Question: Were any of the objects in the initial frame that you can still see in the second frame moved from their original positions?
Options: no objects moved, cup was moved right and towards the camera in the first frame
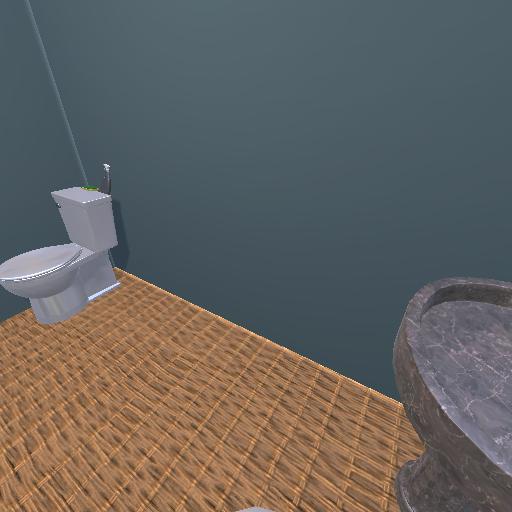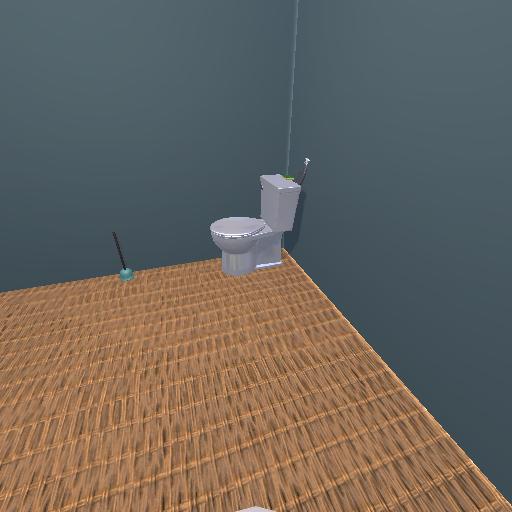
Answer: no objects moved